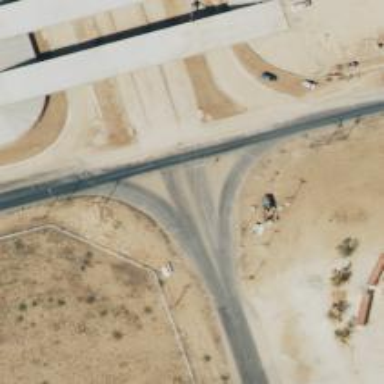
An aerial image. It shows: Secondary link road with asphalt surface.